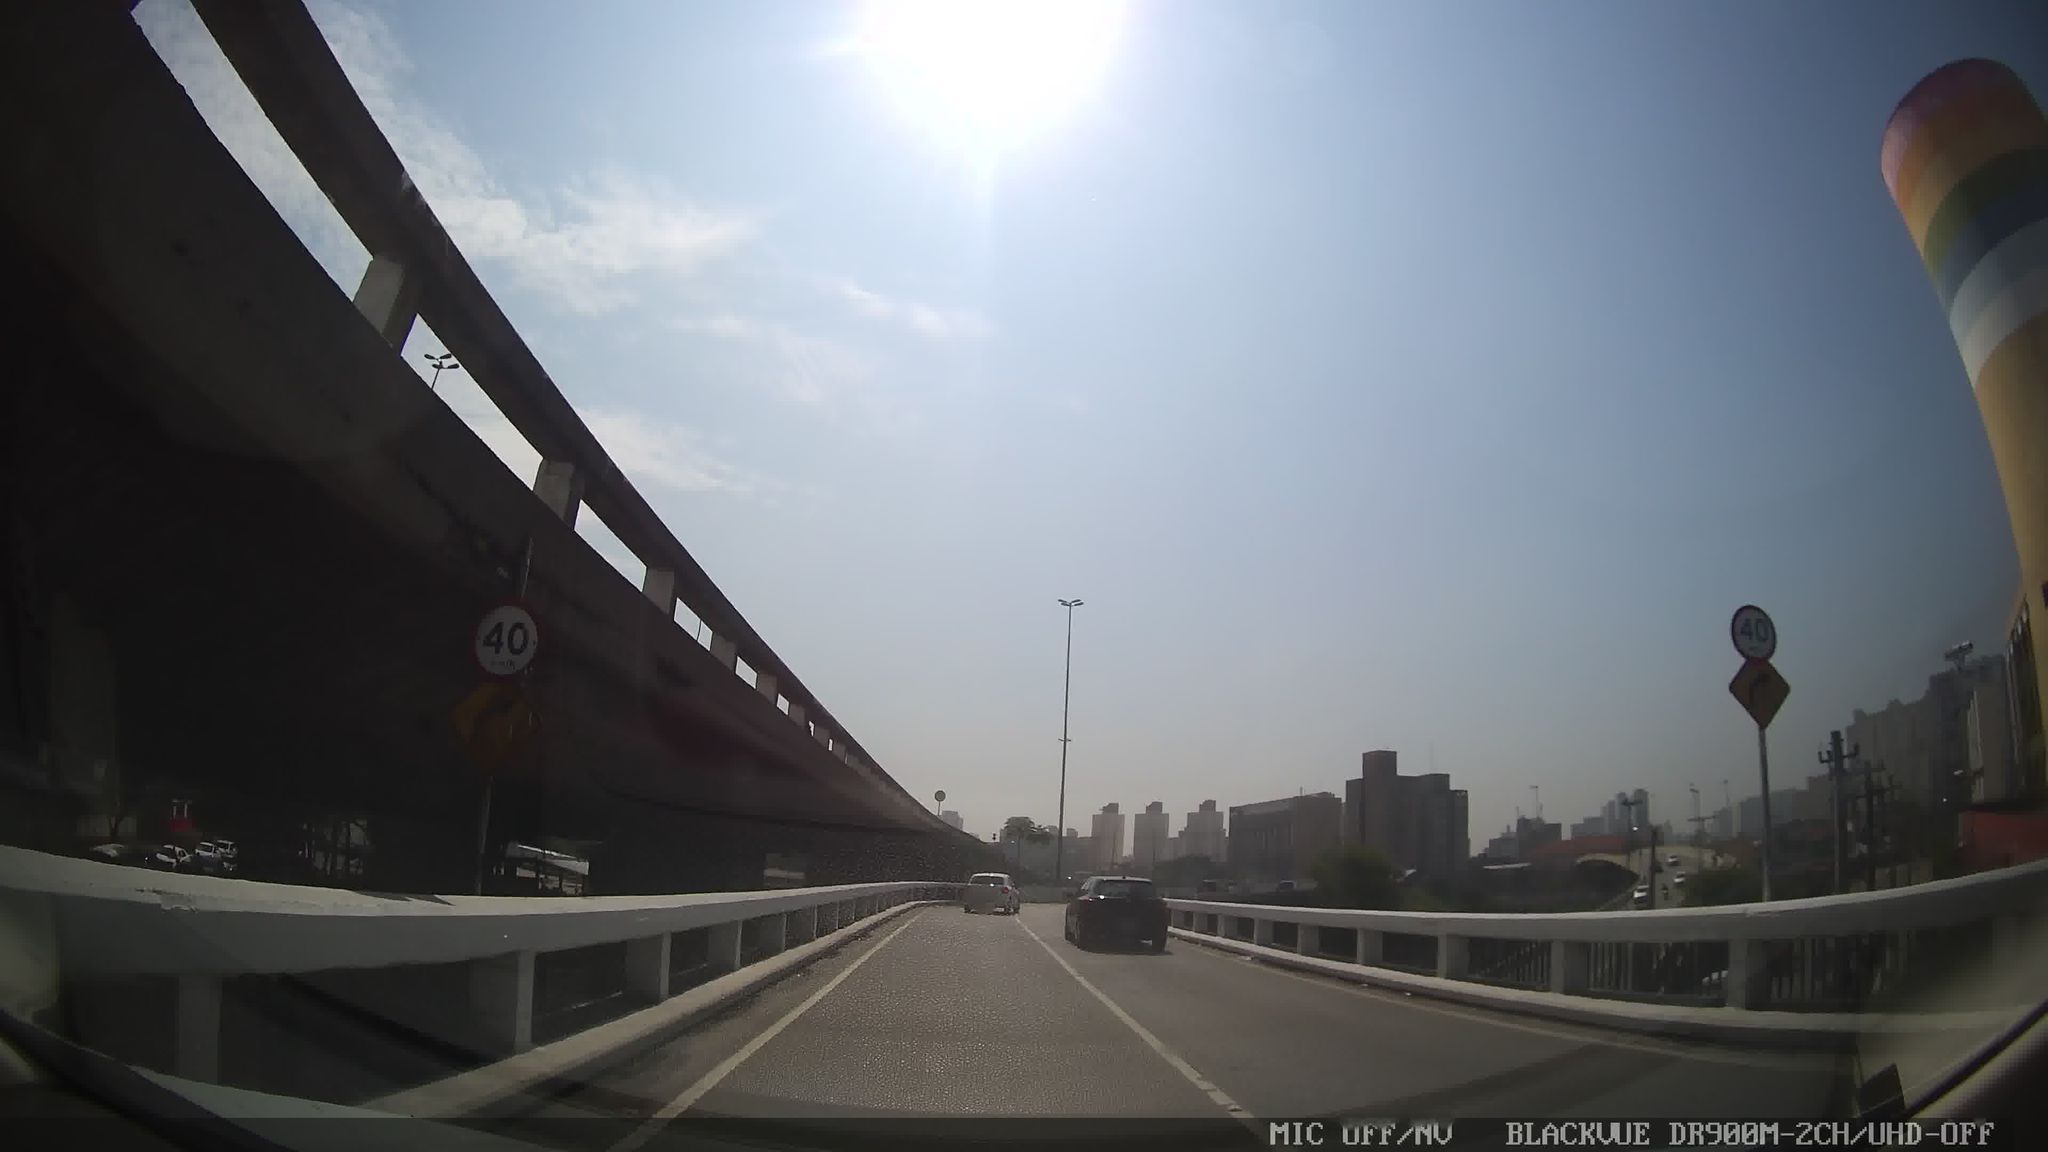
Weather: clear
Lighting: day
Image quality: good
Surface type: driving surface
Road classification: primary
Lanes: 2
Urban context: urban centre
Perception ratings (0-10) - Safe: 2.69, Lively: 2.56, Beautiful: 4.46, Boring: 4.26, Depressing: 6.17, Wealthy: 2.98